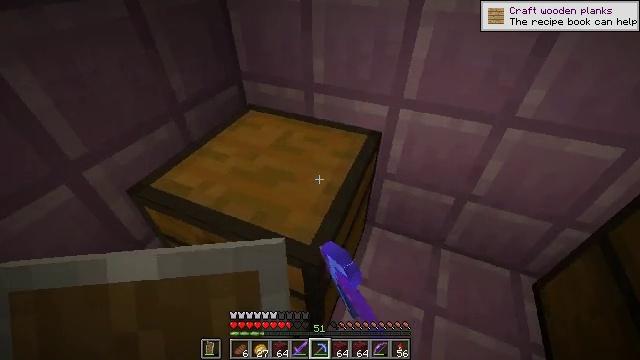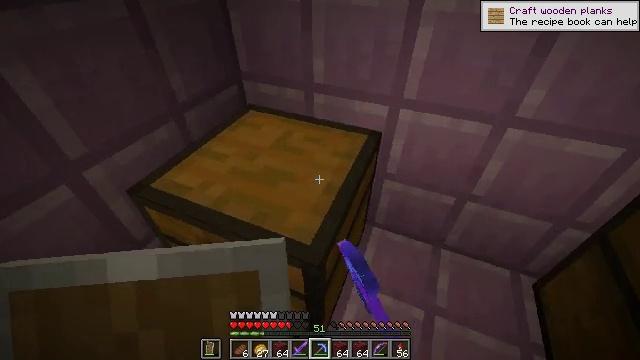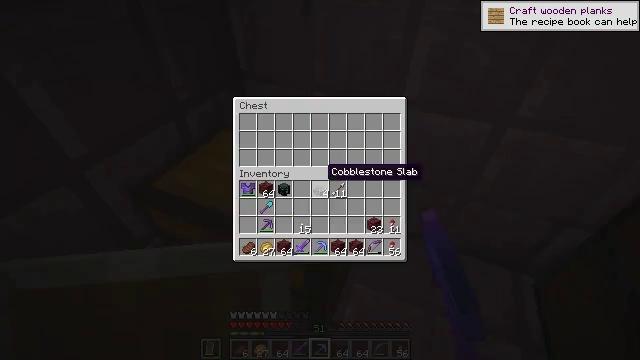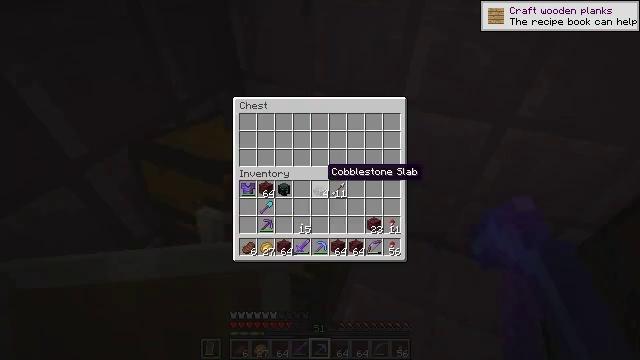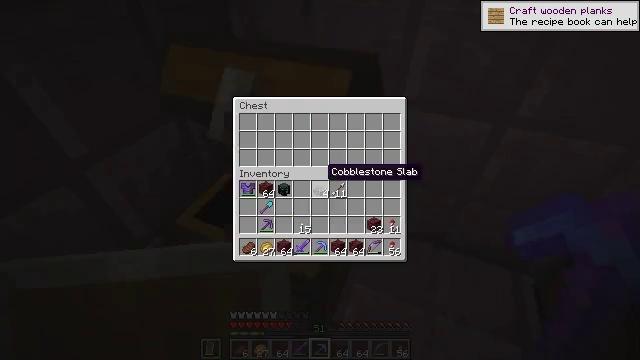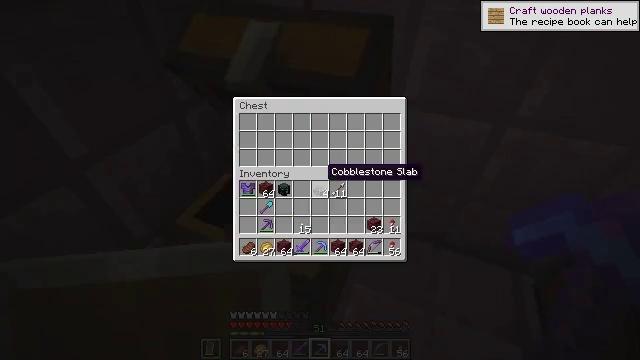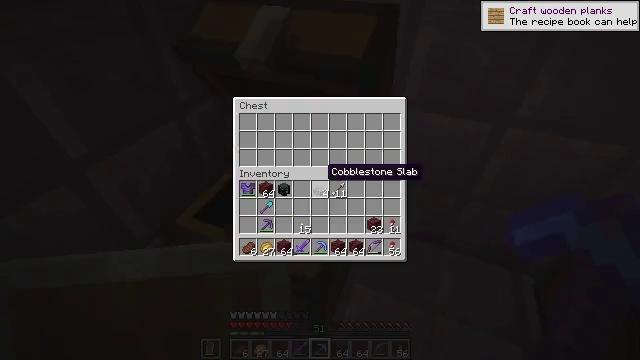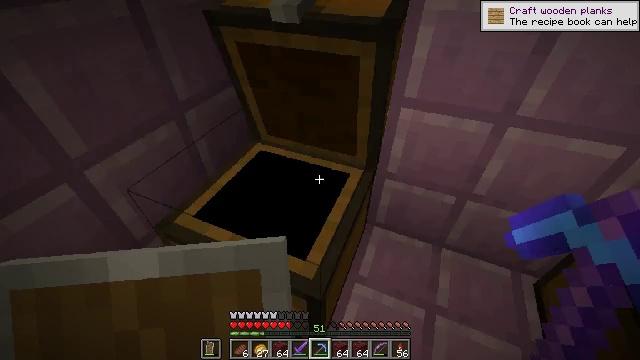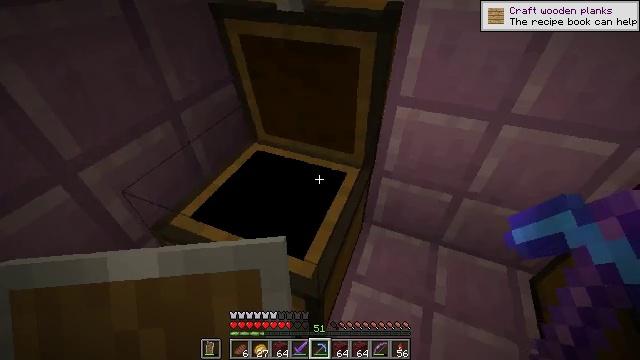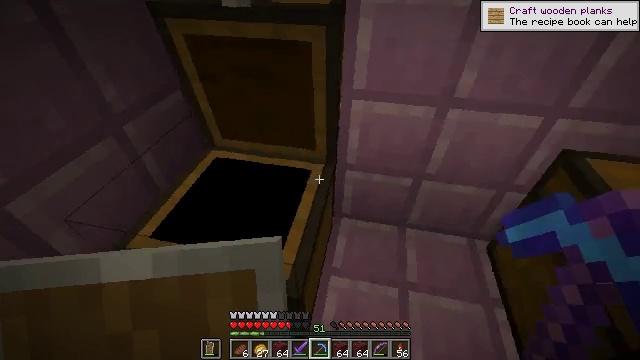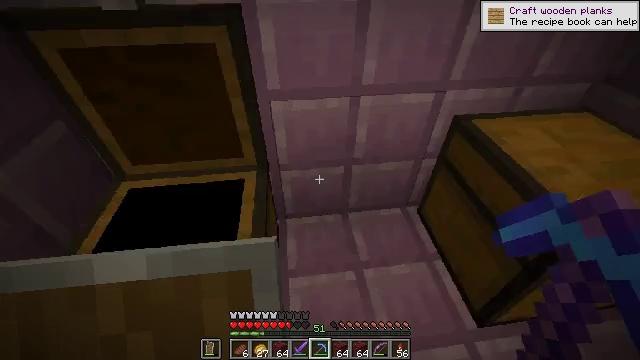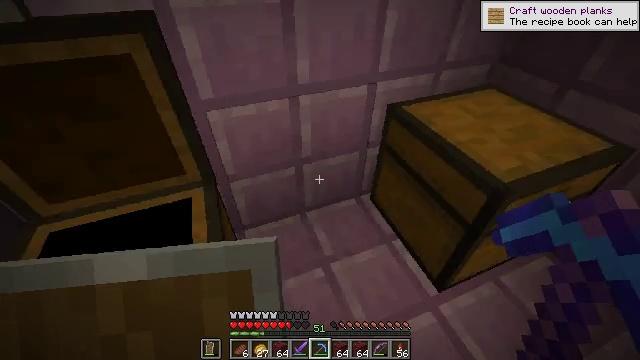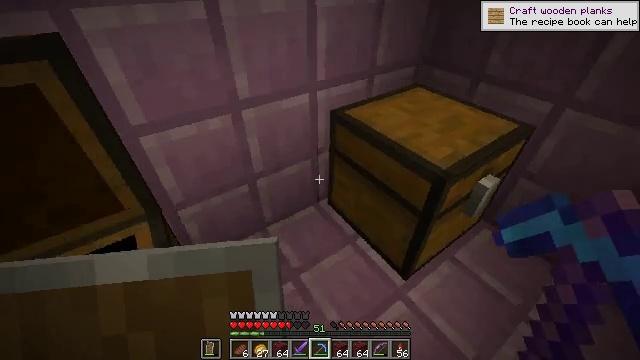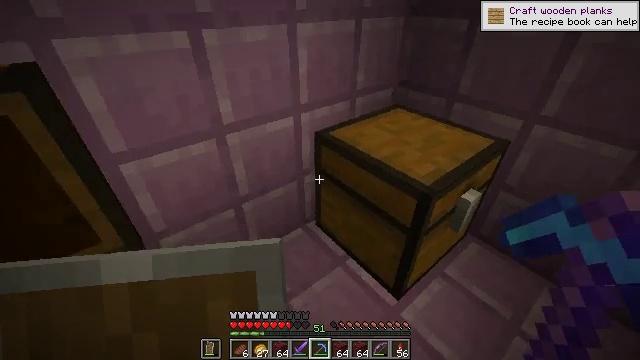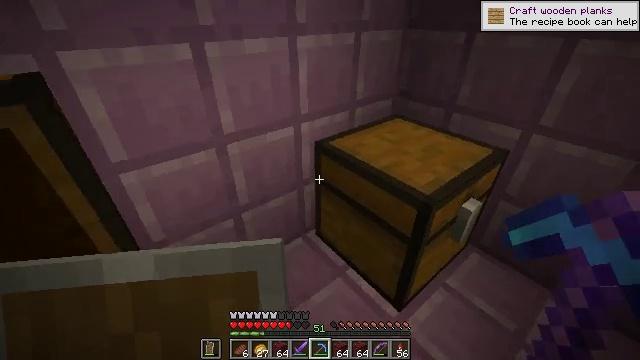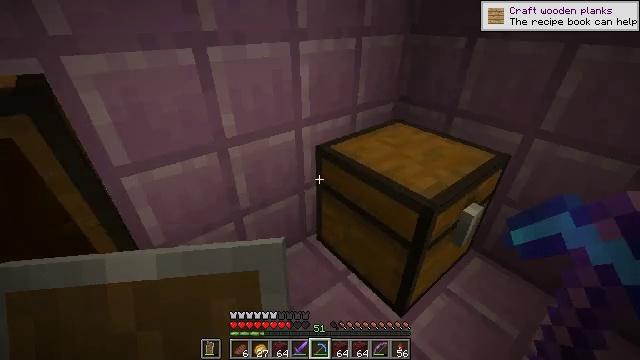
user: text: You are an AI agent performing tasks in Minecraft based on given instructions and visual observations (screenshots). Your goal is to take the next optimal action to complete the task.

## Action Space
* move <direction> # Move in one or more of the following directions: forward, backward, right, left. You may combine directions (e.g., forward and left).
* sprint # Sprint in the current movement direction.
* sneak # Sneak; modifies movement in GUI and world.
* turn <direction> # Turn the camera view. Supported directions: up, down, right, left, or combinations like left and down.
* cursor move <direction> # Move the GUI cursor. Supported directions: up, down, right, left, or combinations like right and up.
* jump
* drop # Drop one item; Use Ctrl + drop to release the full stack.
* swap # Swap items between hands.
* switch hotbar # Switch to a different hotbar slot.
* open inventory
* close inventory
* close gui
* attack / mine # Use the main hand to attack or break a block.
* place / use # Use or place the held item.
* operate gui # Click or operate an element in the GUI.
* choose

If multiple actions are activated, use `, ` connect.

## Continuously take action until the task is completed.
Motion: motion action
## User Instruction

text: Retrieve the brewing stand by breaking it.
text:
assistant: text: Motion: no_op
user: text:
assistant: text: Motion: open gui
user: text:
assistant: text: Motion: no_op
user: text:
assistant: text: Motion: no_op
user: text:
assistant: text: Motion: no_op
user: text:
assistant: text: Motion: no_op
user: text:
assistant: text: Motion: no_op
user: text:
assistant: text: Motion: close gui
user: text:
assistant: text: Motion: turn right, open inventory
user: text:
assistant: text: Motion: turn right, open inventory
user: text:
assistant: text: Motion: turn right
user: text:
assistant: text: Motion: turn right and up
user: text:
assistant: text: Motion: turn right and up
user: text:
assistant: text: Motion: turn up
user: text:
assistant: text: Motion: no_op
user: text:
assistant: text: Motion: use / place
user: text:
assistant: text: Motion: use / place
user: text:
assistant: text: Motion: use / place
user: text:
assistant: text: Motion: use / place
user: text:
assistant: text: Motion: no_op
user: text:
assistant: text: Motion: no_op
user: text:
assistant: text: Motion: no_op
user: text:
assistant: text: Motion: no_op
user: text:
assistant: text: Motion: no_op
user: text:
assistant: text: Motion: no_op
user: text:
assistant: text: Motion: no_op
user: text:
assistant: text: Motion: no_op
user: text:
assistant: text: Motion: close inventory
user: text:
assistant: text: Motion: turn right, close inventory
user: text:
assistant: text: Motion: turn right, close inventory